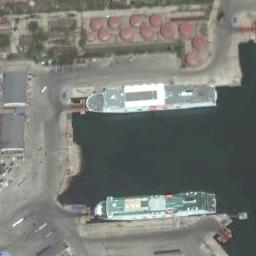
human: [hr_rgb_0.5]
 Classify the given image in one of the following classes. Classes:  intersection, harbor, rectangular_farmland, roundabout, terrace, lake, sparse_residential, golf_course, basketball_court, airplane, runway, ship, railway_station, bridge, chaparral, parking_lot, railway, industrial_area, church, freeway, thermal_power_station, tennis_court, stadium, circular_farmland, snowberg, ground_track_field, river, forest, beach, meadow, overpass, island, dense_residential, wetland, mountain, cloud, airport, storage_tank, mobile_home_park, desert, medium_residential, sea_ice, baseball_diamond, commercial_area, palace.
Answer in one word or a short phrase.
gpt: ship